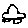
Label: car